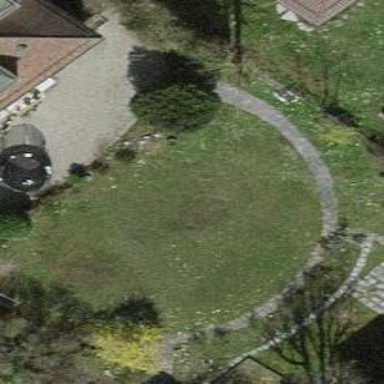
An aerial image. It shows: Garden area designated for leisure land.